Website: walmart
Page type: cart
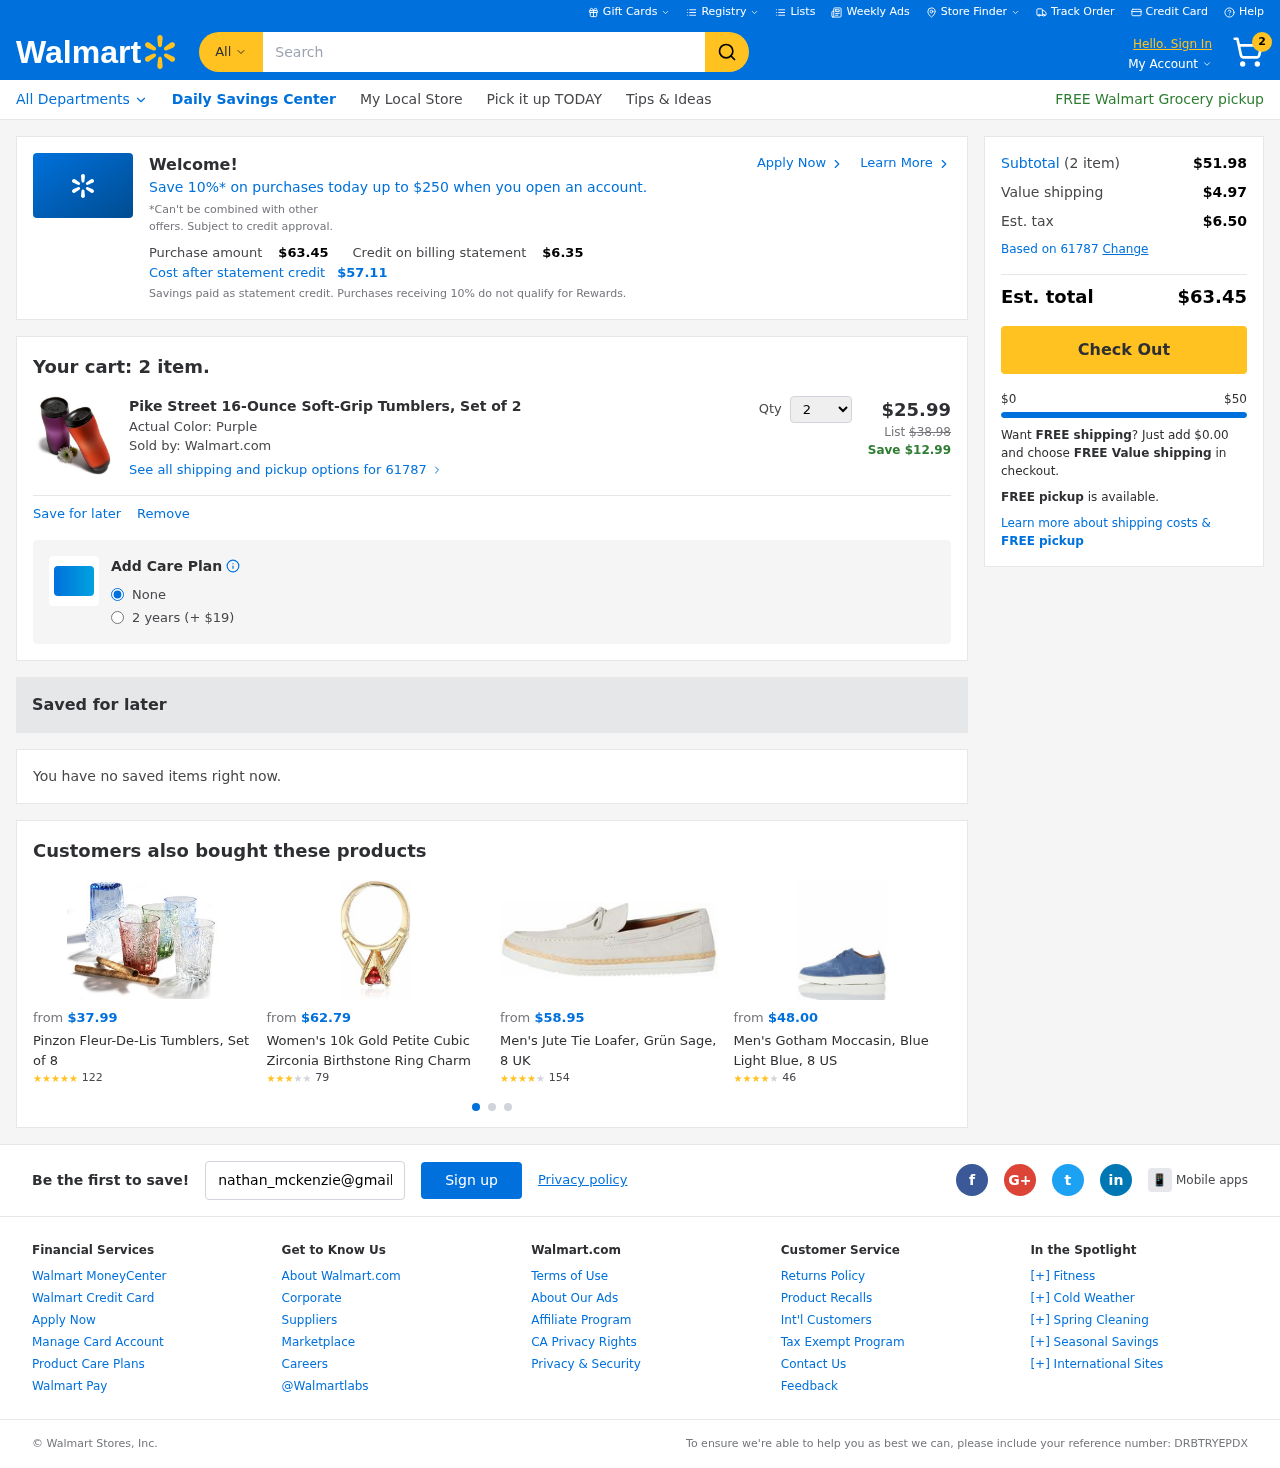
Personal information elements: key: PII_EMAIL
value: nathan_mckenzie@gmail.com
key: PII_POSTCODE
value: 61787
Product elements: key: PRODUCT1_NAME
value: Pike Street 16-Ounce Soft-Grip Tumblers, Set of 2
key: PRODUCT1_PRICE
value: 25.99
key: PRODUCT1_QUANTITY
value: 2
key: PRODUCT2_NAME
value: Pinzon Fleur-De-Lis Tumblers, Set of 8
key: PRODUCT2_NUM_RATINGS
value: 122
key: PRODUCT2_PRICE
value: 37.99
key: PRODUCT2_RATING
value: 4.9
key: PRODUCT3_NAME
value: Women's 10k Gold Petite Cubic Zirconia Birthstone Ring Charm
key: PRODUCT3_NUM_RATINGS
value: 79
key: PRODUCT3_PRICE
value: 62.79
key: PRODUCT3_RATING
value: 3.1
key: PRODUCT4_NAME
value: Men's Jute Tie Loafer, Grün Sage, 8 UK
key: PRODUCT4_NUM_RATINGS
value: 154
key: PRODUCT4_PRICE
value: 58.95
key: PRODUCT4_RATING
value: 4.3
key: PRODUCT5_NAME
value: Men's Gotham Moccasin, Blue Light Blue, 8 US
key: PRODUCT5_NUM_RATINGS
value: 46
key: PRODUCT5_PRICE
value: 48
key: PRODUCT5_RATING
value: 4.4
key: PRODUCT1_ORIGINAL_PRICE
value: $38.98
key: PRODUCT1_SAVINGS
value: Save $12.99
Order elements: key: ORDER_NUM_ITEMS
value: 2
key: ORDER_TOTAL
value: $63.45
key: PROMO_TOTAL_AFTER_CREDIT
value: $57.11
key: ORDER_SUBTOTAL
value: $51.98
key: ORDER_SHIPPING_COST
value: $4.97
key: ORDER_TAX
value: $6.50
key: FREE_SHIPPING_REMAINING
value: $0.00
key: ORDER_REFERENCE_NUMBER
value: DRBTRYEPDX
Search elements: key: HEADER_SEARCH
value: Search
Other elements: key: PROMO_CREDIT
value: $6.35